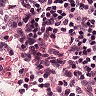
Metastatic tissue present: no